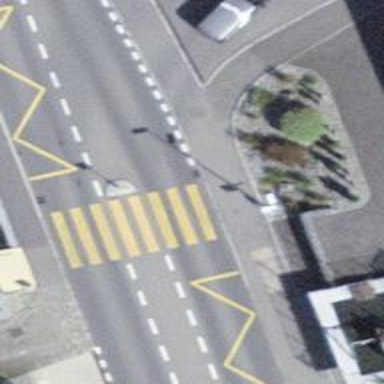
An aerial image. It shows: Asphalt footway with marked zebra crossing. The crossing includes island.